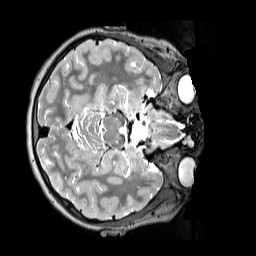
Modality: T2w
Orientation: axial
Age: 9
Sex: female
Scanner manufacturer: siemens
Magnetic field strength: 3 T
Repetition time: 3.2 s
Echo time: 0.408 s